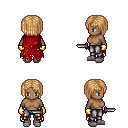
a pixel art fantasy rpg character, female body template, human, dark skin, red tattered cape, metal pants, light blonde pageboy hairstyle, gold gloves, white slippers, dagger, four views (front, back, left, right), 2x2 character sprite sheet, small pixel art, hard edges, no anti-aliasing